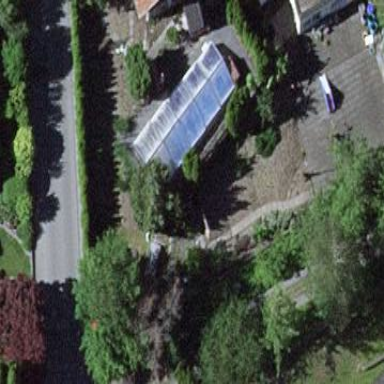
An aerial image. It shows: Greenhouse.